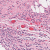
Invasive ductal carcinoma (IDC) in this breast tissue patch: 1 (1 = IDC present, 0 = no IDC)